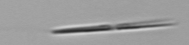
Label: pennate_Pseudo-nitzschia